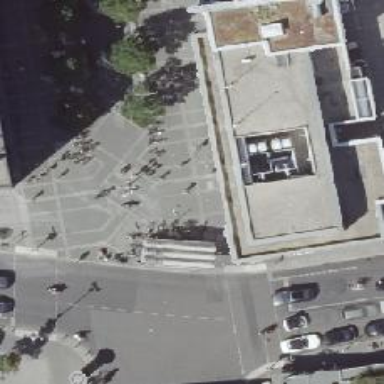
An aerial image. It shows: Subway entrance.